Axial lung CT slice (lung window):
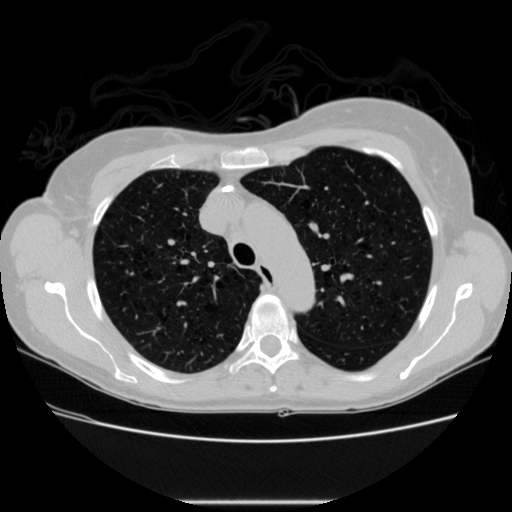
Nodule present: no